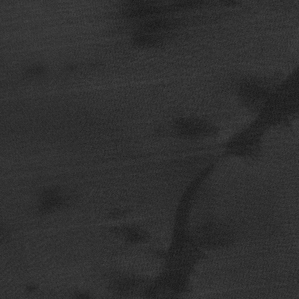
Label: frost